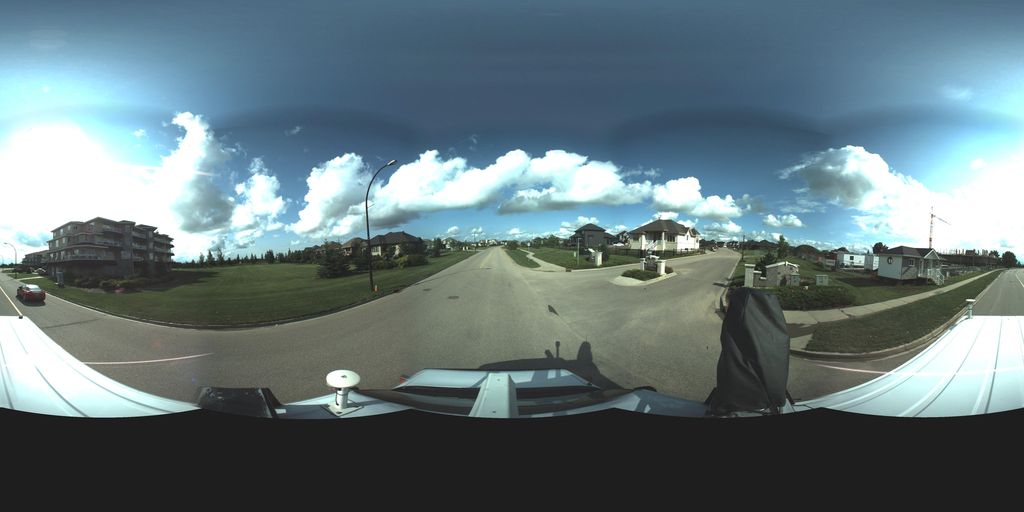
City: saskatoon